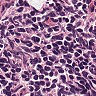
Metastatic tissue present: no